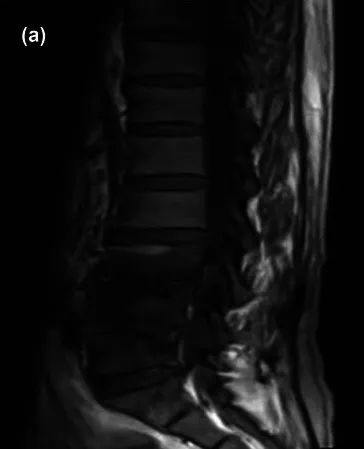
Lumbar spine MRI indicates abnormal signal intensity in the L3-L5 vertebral bodies with low signal on T1-weighted images.
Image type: radiology (mri)